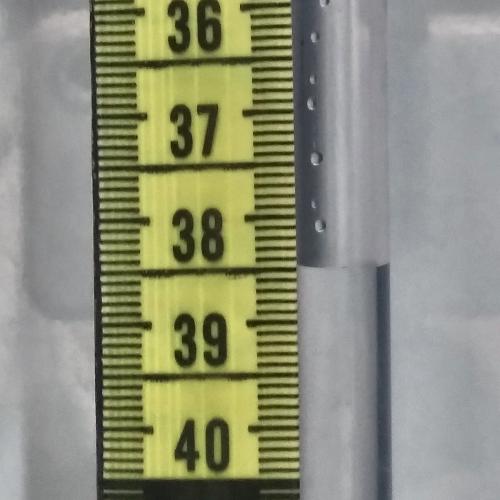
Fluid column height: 38.5 cm